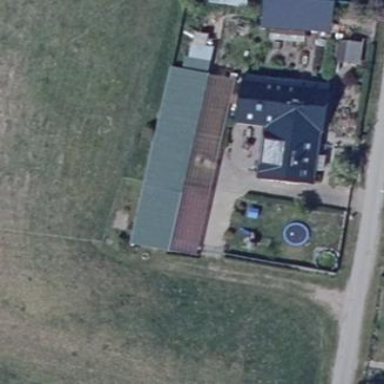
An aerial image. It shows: Farmyard area.